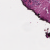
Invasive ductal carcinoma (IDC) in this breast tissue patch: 0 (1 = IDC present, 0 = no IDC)